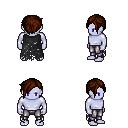
a pixel art fantasy rpg character, male body template, dark elf, purple skin, black tattered cape, metal pants, brown pixie cut hairstyle, four views (front, back, left, right), 2x2 character sprite sheet, small pixel art, hard edges, no anti-aliasing